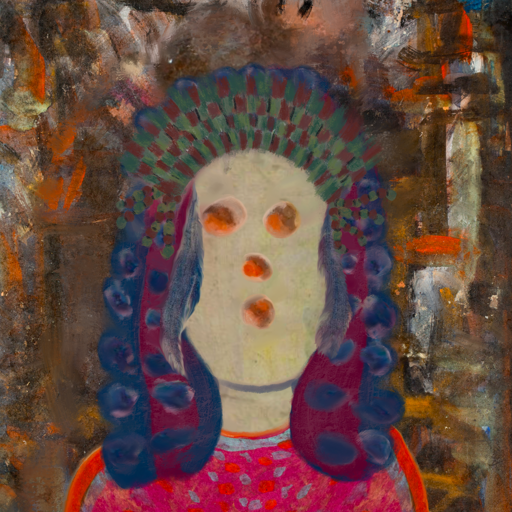
Background: GypsyQueen, Head And Neck Front: Hill_Girl, Face Front: Rupkatha, Bust: Sisters, Hair Front: Hill_Girl, Head Accessory: After_Raid_Crown, Second Necklace: Blank, Necklace: Blank, Baby: Blank